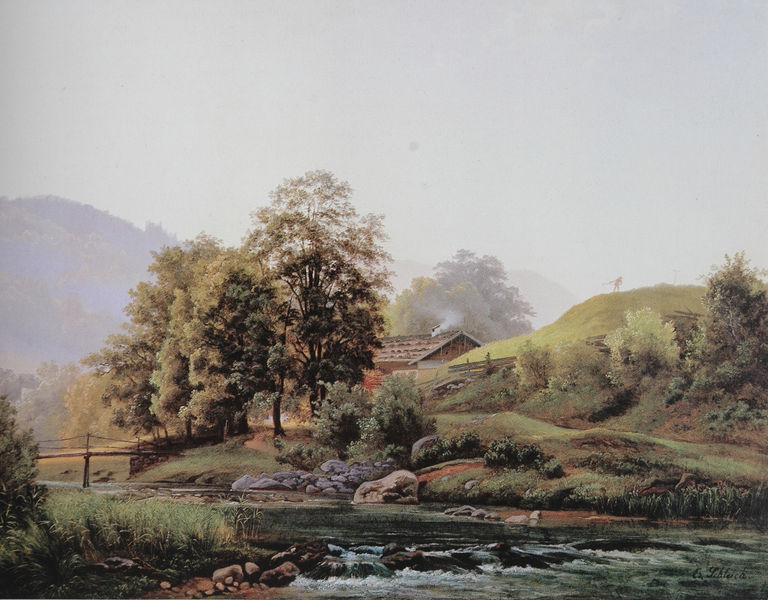
Titel: Morgenlandschaft mit Gehöft am Wildbach
Künstler: Eduard d. Ä. Schleich
Institution: (Privatbesitz)
Schlagwörter: baum, berg, blau, blätter, dunkel, felsen, gemälde, gestein, himmel, laub, mann, wasser, weiß, wolken, baumstämme, bäume, fluss, grün, landschaft, ufer, äste, braun, grau, hell, holz, dach, gras, haus, rasen, rot, weg, wiese, zaun, malerei, wand, architektur, mensch, stein, steine, signatur, öl, ast, bach, baumstamm, erde, felder, gräser, hügel, natur, schilf, strauch, weide, zweige, brücke, busch, büsche, gatter, gebüsch, hütte, qualm, rauch, sträucher, wiesen, land, blatt, tal, wasserfall, bauern, genre, kamin, schornstein, gischt, küste, sommer, wellen, abhang, berge, fels, gebirge, hang, mauer, ziegel, dunkelgrün, dunst, hellgrün, landschaftsmalerei, alm, bauernhof, hof, zäune, oliv, fliessen, romantik, strom, stromschnelle, stromschnellen, strömung, steg, geländer, bauer, versteckt, diesig, kiesel, wandern, alpen, flussbett, flur, strudel, wanderer, back, bergrücken, holzhaus, blockhaus, alpin, flussufer, voralpenland, mäume, untiefe, bergf, landschafe, #mensch, brücklein